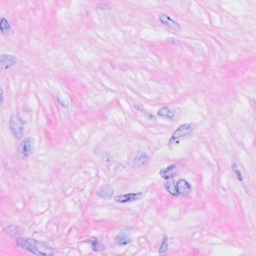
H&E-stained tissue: Breast